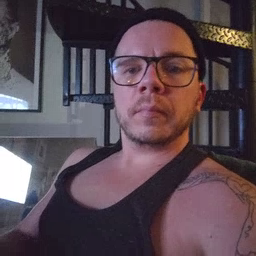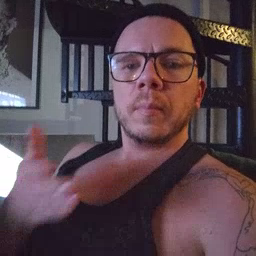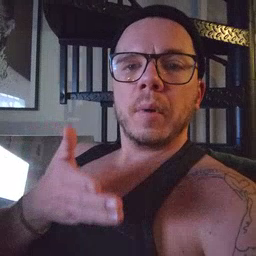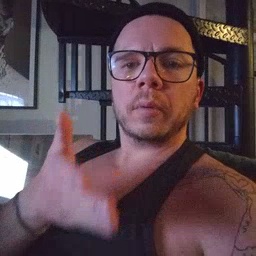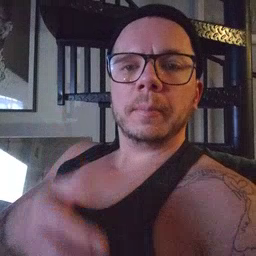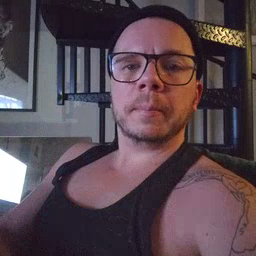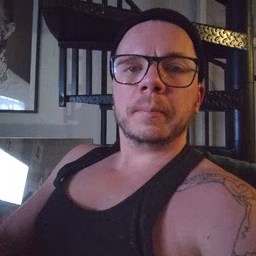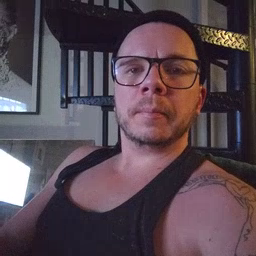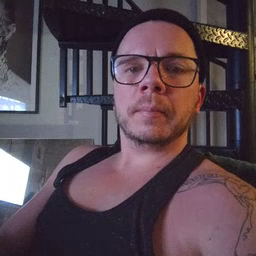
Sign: boat